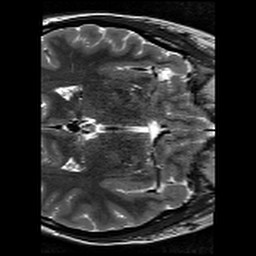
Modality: T2w
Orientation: axial